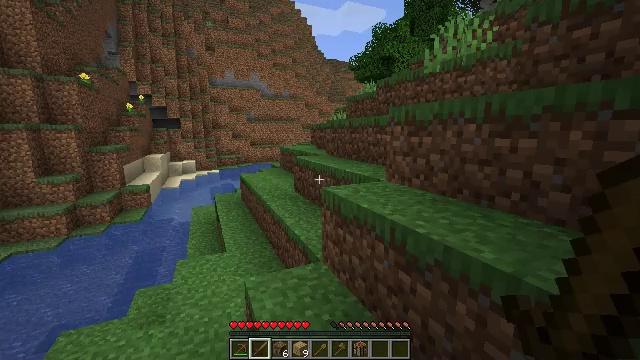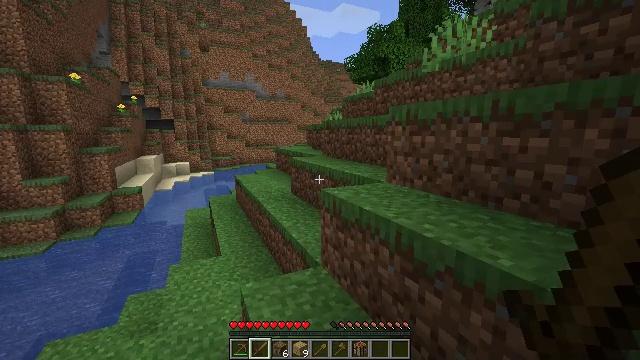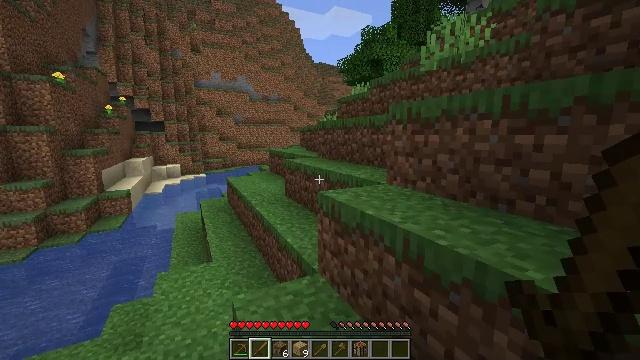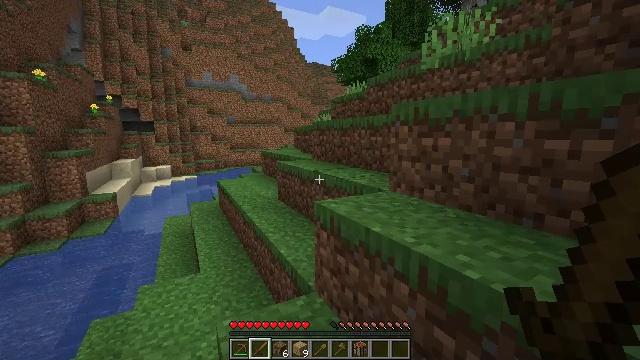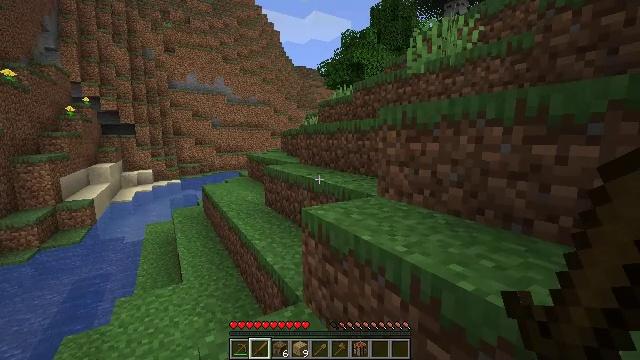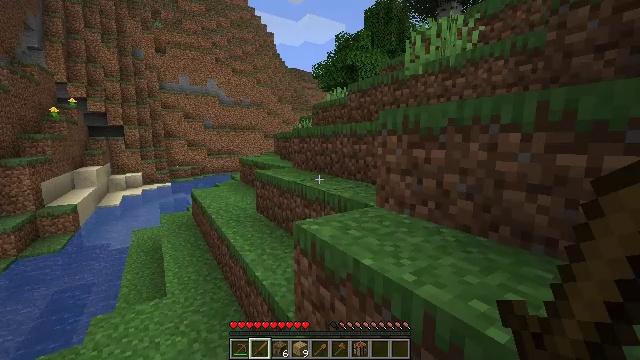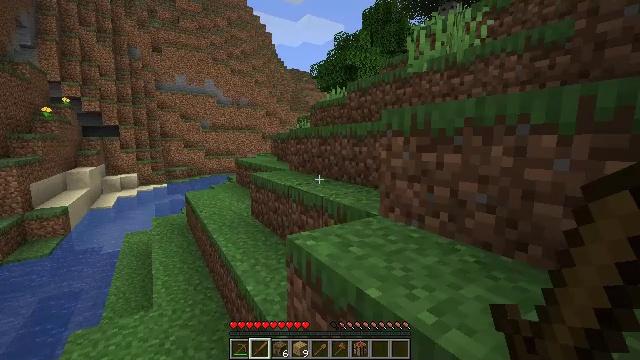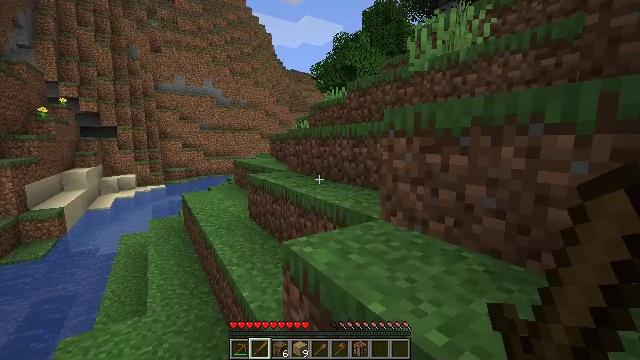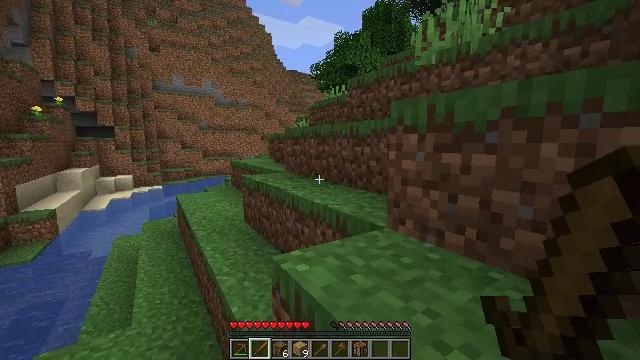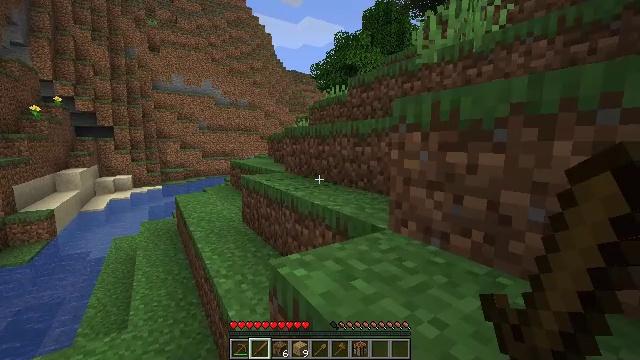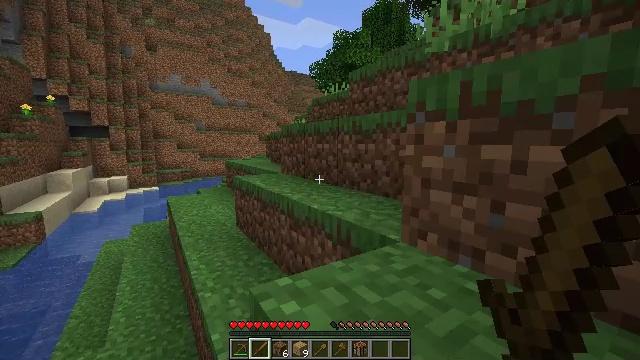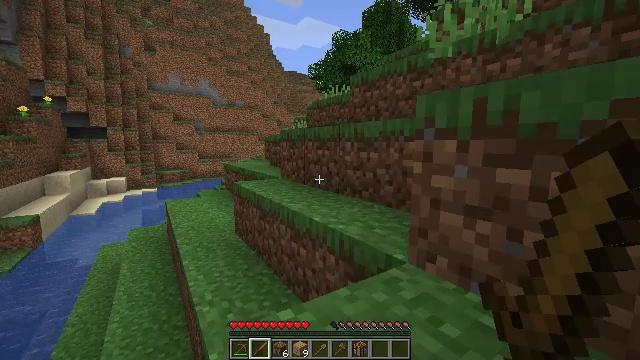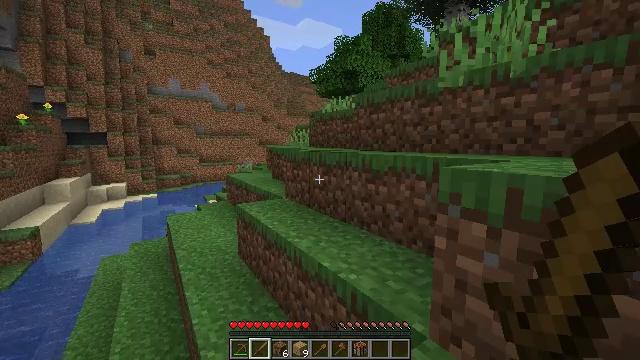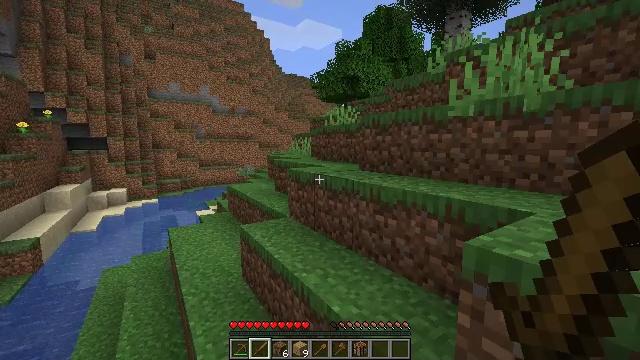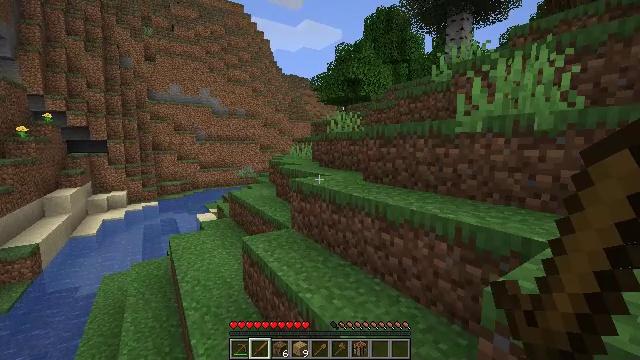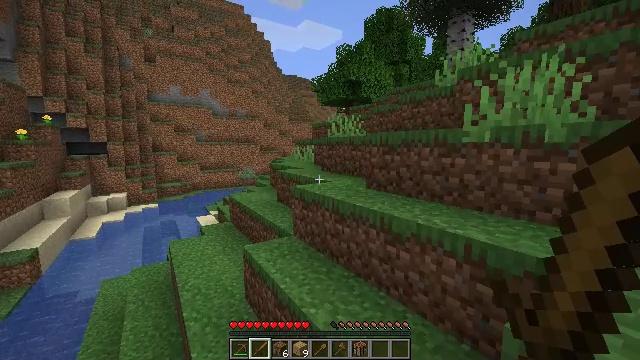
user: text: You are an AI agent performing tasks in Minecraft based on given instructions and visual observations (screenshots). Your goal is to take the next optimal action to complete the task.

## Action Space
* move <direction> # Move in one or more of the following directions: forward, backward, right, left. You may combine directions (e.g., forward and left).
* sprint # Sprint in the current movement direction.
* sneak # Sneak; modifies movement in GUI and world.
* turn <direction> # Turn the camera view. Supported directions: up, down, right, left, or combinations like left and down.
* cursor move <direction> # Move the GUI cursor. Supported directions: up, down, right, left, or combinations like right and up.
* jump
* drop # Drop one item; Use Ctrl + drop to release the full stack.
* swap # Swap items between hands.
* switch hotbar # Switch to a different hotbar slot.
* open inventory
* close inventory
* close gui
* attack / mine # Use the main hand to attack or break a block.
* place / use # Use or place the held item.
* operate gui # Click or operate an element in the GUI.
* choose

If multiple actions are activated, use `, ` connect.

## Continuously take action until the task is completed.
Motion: motion action
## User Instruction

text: Mine dirt from the ground.
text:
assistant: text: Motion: move forward, turn right
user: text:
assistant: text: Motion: move forward, turn right
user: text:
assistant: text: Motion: move forward, turn right
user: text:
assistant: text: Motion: move forward, turn right
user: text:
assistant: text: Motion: move forward, turn right
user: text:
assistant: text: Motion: move forward
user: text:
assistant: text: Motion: move forward
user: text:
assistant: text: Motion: move forward
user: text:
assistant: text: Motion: move forward
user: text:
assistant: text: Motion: move forward
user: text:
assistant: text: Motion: move forward, jump
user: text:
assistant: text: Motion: move forward, jump
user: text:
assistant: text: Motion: move forward, jump
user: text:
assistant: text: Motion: move forward, jump
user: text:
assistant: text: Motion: move forward, jump
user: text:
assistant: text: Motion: move forward
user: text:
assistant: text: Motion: move forward
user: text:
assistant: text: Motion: move forward, turn right
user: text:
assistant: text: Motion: move forward, turn right
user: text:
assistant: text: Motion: move forward, turn right
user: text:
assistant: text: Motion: move forward, turn right
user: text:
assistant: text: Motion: move forward, turn right
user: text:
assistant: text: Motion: move forward, turn right
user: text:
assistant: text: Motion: move forward, turn right
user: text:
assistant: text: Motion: move forward, turn right
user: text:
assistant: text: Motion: move forward, turn right
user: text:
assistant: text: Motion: move forward, turn right and up
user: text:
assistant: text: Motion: move forward, turn right
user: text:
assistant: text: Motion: move forward, turn right
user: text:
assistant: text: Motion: move forward, turn right